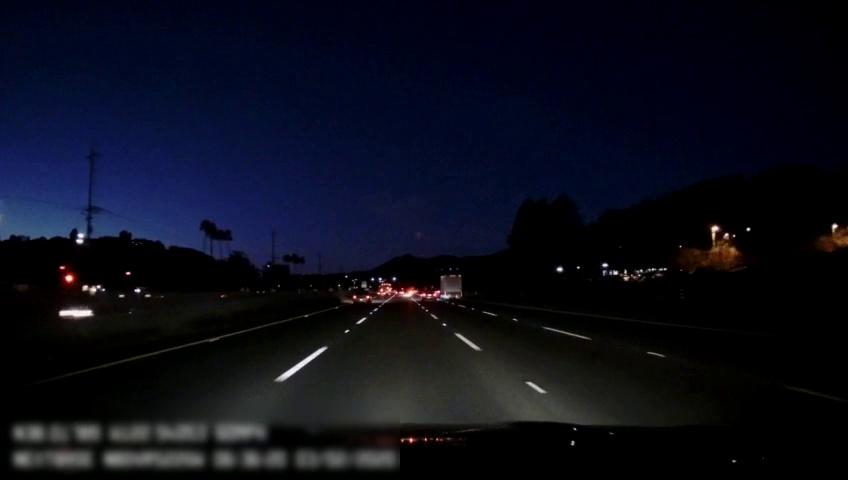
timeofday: Night
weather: Other
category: Drivable Space
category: Vehicles | Car
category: Vehicles | Car
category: Vehicles | Car
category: Vehicles | Truck
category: Vehicles | Car
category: Vehicles | SUV
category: Lanes | Alternate Lane
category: Lanes | Current Lane
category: Lanes | Current Lane
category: Lanes | Alternate Lane
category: Lanes | Alternate Lane